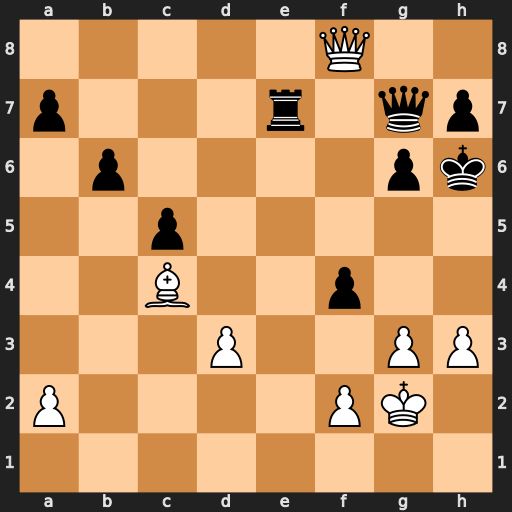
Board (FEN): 5Q2/p3r1qp/1p4pk/2p5/2B2p2/3P2PP/P4PK1/8
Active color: w
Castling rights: -
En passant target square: -
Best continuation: Qxf4+ g5 Qd6+ Qg6 Qxe7